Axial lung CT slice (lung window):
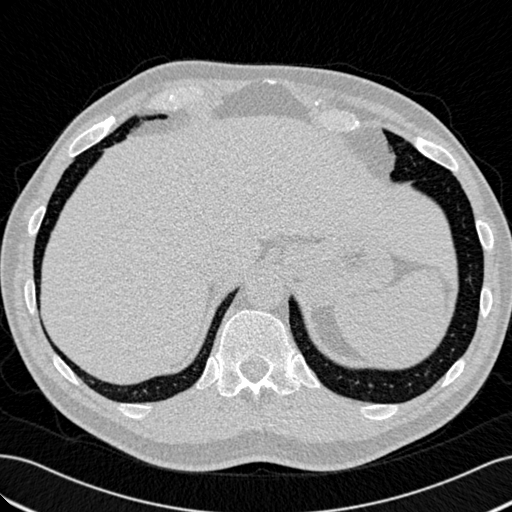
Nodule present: no